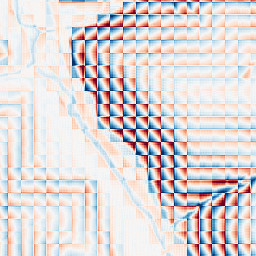
Category: wavelet
Decomposition family: wavelet_biorthogonal
Decomposition parameters: wavelet: bior1.3
level: 4
Upsampling method: fft_zeropad
Upsampling parameters: scale: 4
Upsampling scale: 4